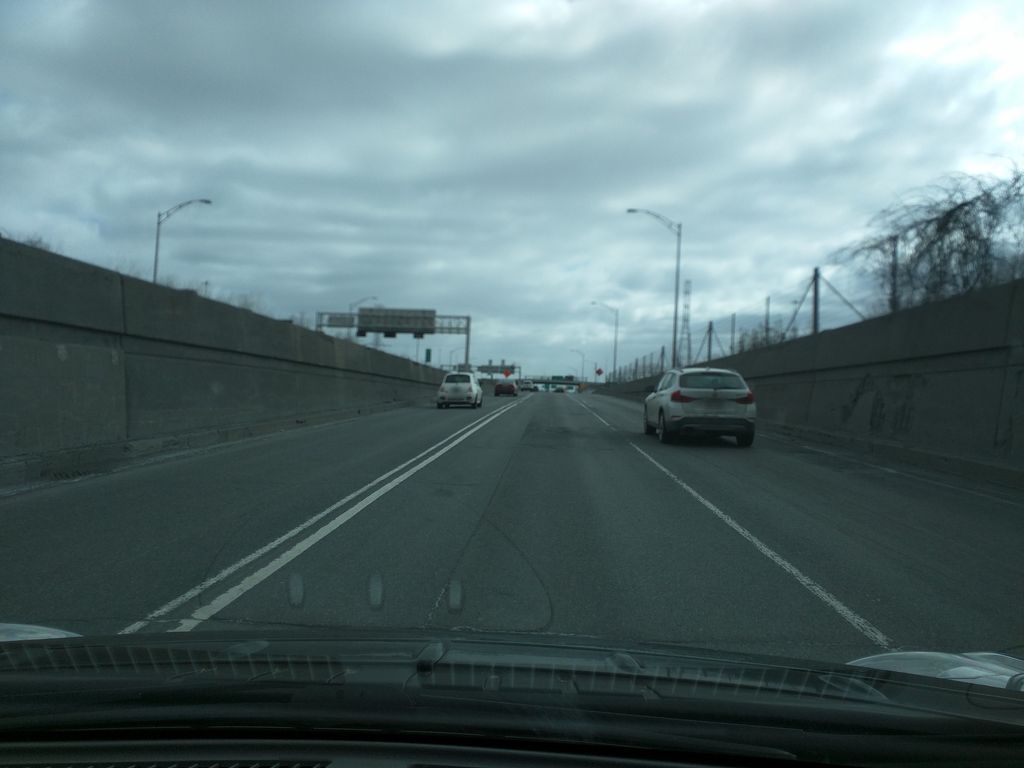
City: montreal